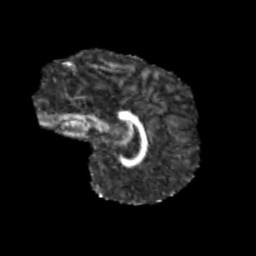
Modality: FA
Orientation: sagittal
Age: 10
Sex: male
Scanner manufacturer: siemens
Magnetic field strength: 3 T
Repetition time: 3.8 s
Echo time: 0.07 s